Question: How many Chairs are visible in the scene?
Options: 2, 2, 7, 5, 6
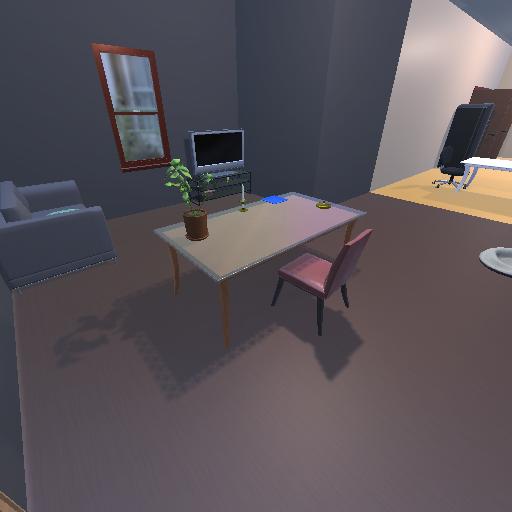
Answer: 2